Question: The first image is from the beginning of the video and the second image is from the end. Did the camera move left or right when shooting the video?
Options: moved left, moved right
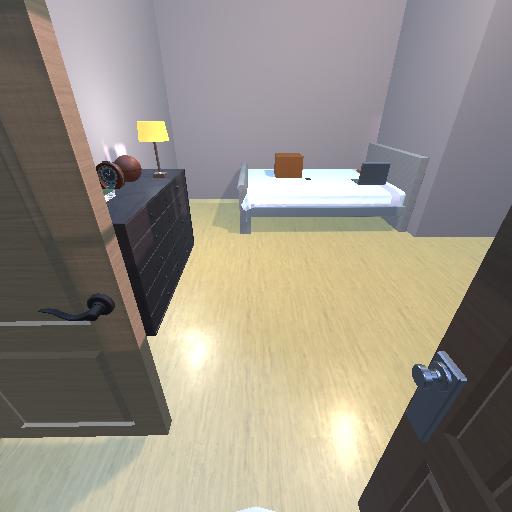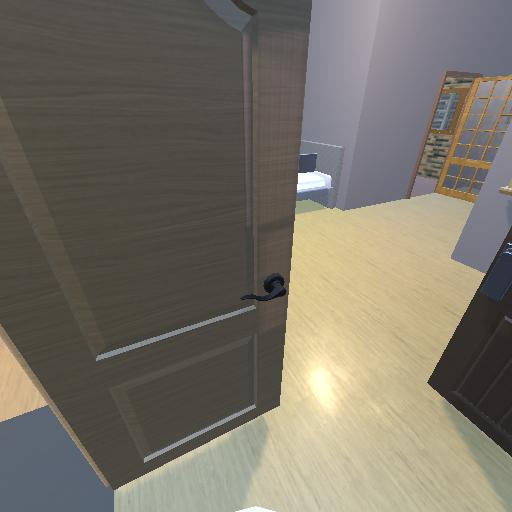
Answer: moved left